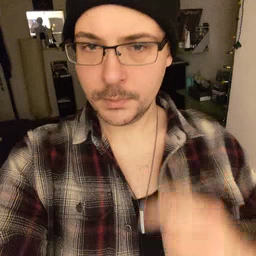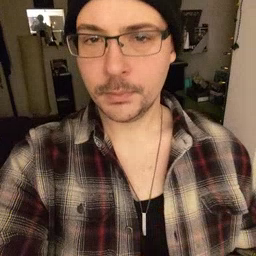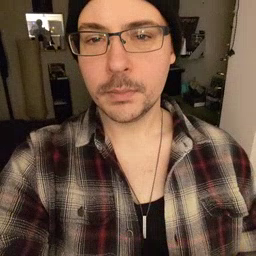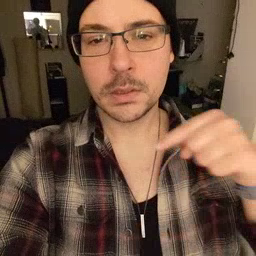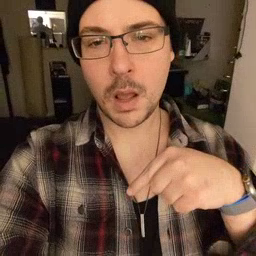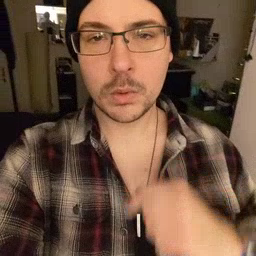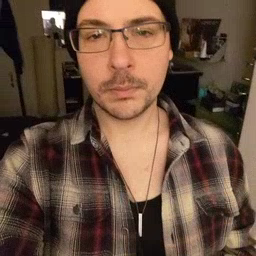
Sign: down